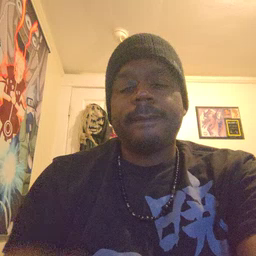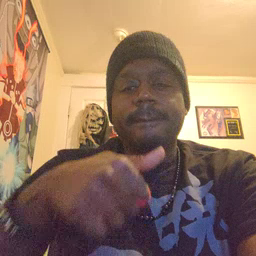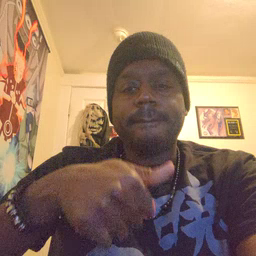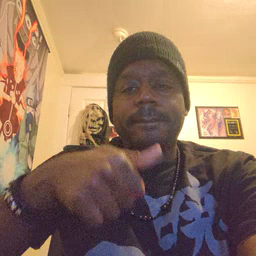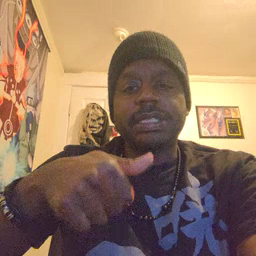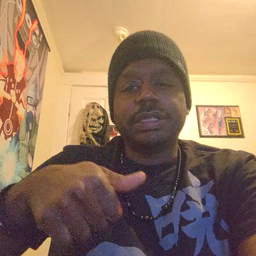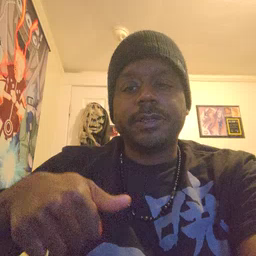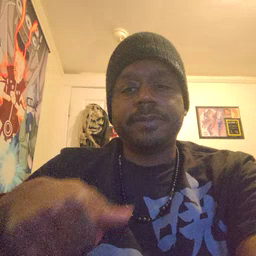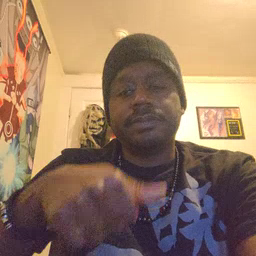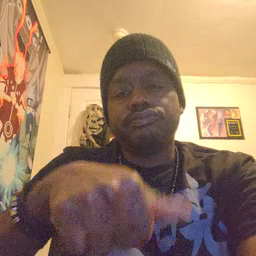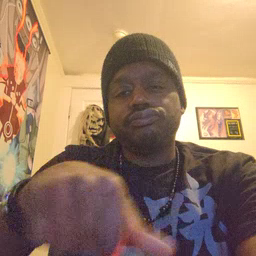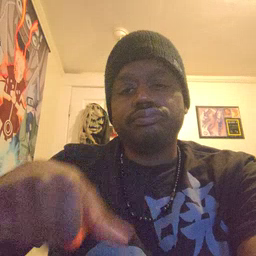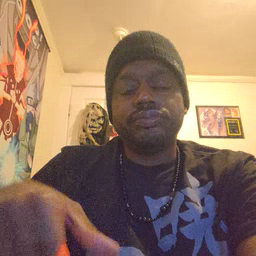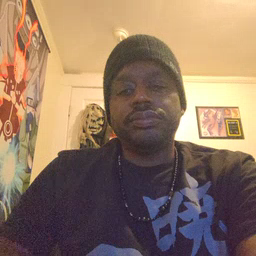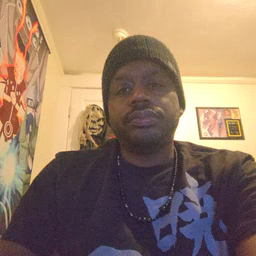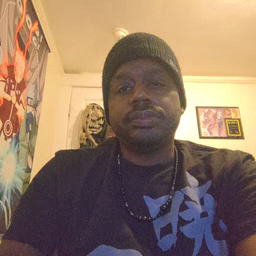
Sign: puzzle